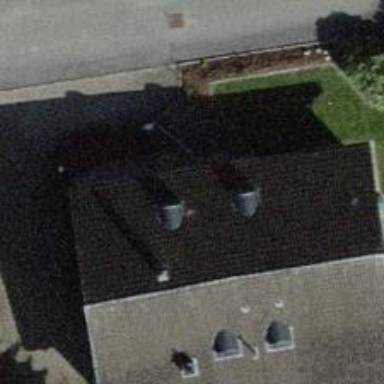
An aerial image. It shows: Residential house.